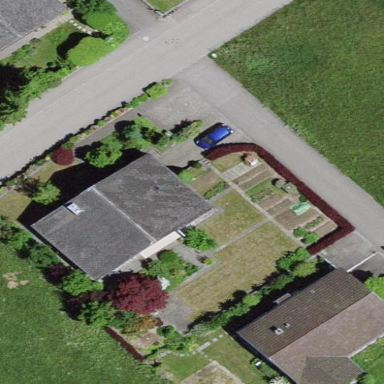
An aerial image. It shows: Detached building.